Question: Can you "Float" a 'Label' on a 'TabControl' like this:

Like that "About" 'Label' on the right of the picture or the "Minimize to Tray" 'CheckBox'?
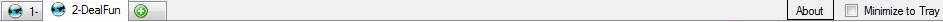
Answer: If using the designer, then place the label above the TabControl, then use your arrow keys to move it into place. Set the anchor properties appropriately. If it falls behind the TabControl, right click it and select BringToFront.
If the Label is inside the TabControl, you can use the "View" - "Other Windows" - "Document Outline" panel to control the hierarchy of the child controls.